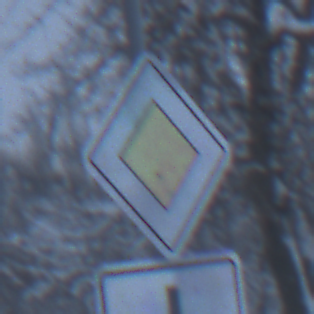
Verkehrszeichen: Vorfahrtsstrasse
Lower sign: VerlaufVorfahrtsstrasse5
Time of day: Midday
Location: Outdoor (Nature)
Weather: Overcast
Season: Winter
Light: Natural